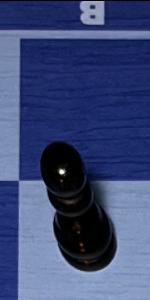
Label: Pawn_Black